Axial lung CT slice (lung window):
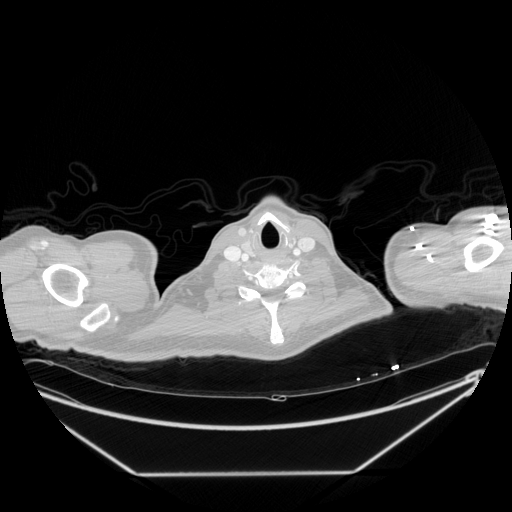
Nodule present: no